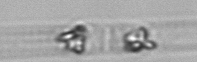
Label: Dactyliosolen_blavyanus